Question: The base of the problem:
> We wish to access <URL>. We're doing all this Nuget struggle for 'WebAuthenticationBroker' thing
When installing Nuget package <URL>
Inside , we're getting the below error:
<URL>
Inside , we're getting the below error:
> Could not install package ''Microsoft.Preview.WindowsAzure.ActiveDirectory.Authentication 0.6.1''. You are trying to install this package into a project that targets ''.NETFramework,Version=v4.5'', but the package does not contain any assembly references or content files that are compatible with that framework. For more information, contact the package author.
Btw, The '.NET Core' is installed:
<URL>
But doesn't shows up in (either version of) Visual Studio:
<URL>
Tried to solve the issue with the following guides:
- <URL>'WebAuthenticationBroker'

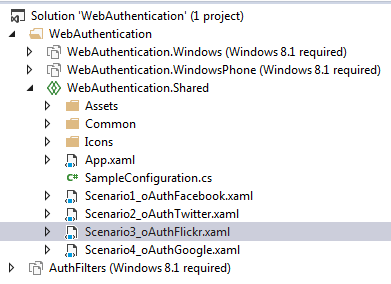
Answer: Looking inside the Microsoft.Preview.WindowsAzure.ActiveDirectory.Authentication 0.6.1 NuGet package contains one lib directory with assemblies and that is .
The netcore45 target framework is Windows 8 so you can only add the NuGet package into a project that is compatible, such as a Windows 8 project, or a Universal Windows application.